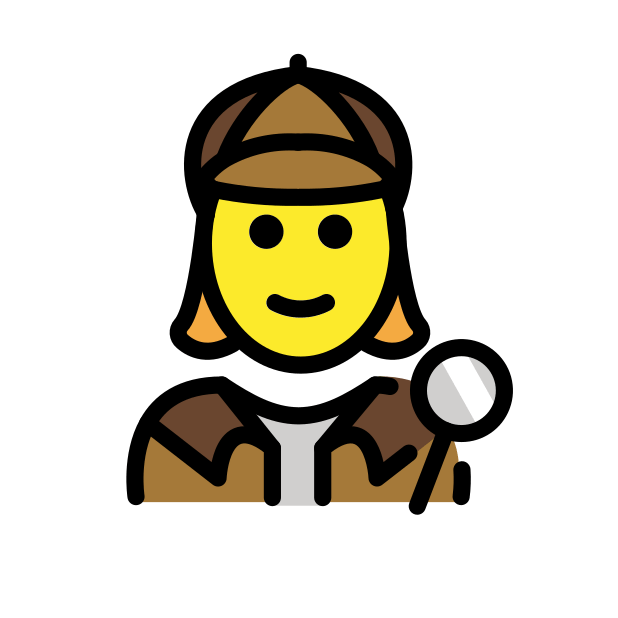
woman detective